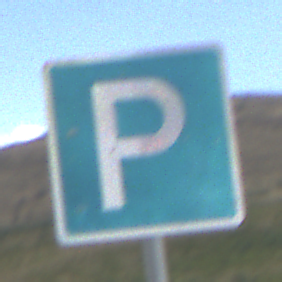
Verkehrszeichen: Parken
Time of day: Midday
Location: Outdoor (Nature)
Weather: PartlyCloudy
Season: NotSpecified
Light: Natural